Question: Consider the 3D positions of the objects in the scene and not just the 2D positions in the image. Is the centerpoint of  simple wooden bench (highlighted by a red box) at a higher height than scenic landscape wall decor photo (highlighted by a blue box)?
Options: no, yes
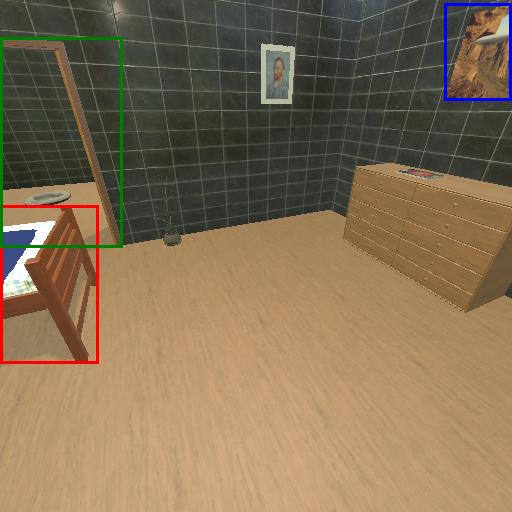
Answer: no